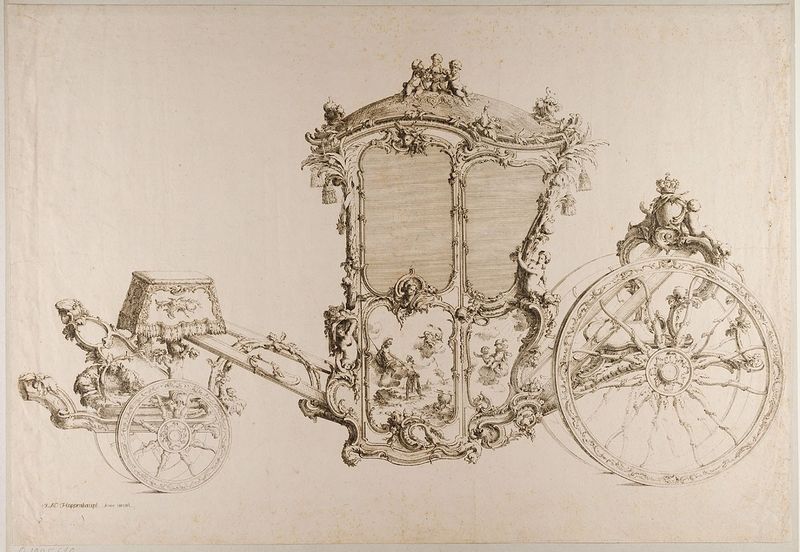
Titel: Prunkwagen, Blatt aus einer Folge
Künstler: Johann Michael Hoppenhaupt
Standort: Hamburg
Institution: Museum für Kunst und Gewerbe Hamburg
Schlagwörter: wolken, fenster, zeichnung, krone, rokoko, räder, engel, stilleben, schrift, papier, grafik, graphik, kutsche, speichen, floral, fotografie, photographie, druckgraphik, druckgrafik, radierung, deichsel, gestalten, girlanden, kunstgewerbe, fabelwesen, kitsch, prunk, merkur, putten, gespann, kunsthandwerk, ungeheuer, verzierungen, fahrzeuge, amoretten, monster, rocaille, prächtig, tieren, fabeltier, fabeltiere, attribute, astwerk, überladen, zwitterwesen, monstrum, naben, style, reproduktionen, blumengewinde, industriedesign, druckerzeugnisse, muschelwerk, ornamentstich, vorlageblätter, schnnörkel, kutsche droschke